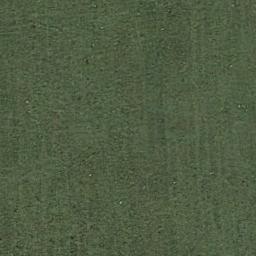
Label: meadow